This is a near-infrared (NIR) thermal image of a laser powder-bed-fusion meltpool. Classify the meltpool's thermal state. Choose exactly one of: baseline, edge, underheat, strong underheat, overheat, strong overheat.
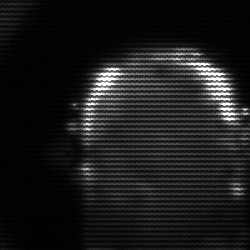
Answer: baseline